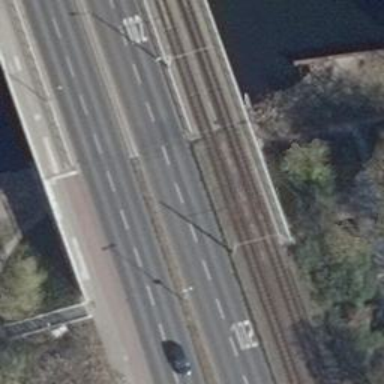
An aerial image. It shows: Tram railway bridge with electrified contact lines.